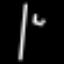
Label: line